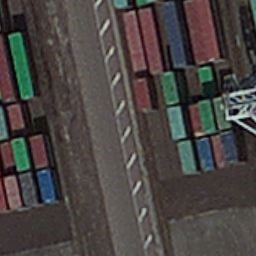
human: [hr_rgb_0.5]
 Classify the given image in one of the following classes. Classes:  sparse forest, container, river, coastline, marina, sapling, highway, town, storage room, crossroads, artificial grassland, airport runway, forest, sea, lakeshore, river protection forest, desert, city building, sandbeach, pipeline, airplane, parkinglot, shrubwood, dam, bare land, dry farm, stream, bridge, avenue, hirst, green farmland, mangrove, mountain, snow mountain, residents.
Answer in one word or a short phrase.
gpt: container